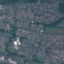
Land use / land cover class: Residential